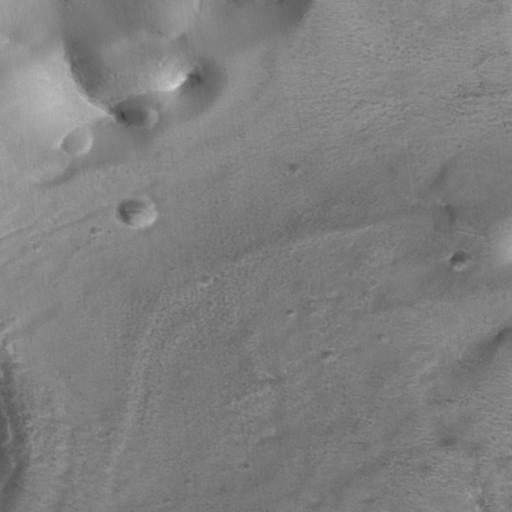
Classes present: Background